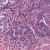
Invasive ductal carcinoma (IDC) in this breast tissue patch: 1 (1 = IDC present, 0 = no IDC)